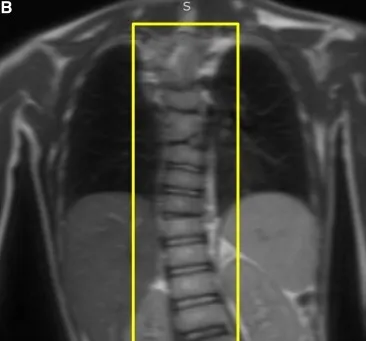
B, Cardiac MRI coronal thorax view, yellow box displays dextroconvex scoliosis of the thoracolumbar junction, and multilevel malformations of the thoracic spine segmentation.
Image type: radiology (mri)